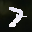
Label: 7